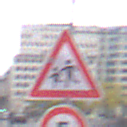
Verkehrszeichen: KinderRechts
Zusatzzeichen unten: Geschwindigkeit5
Umgebung: Outdoor, Urban
Tageszeit: MorningAfternoon
Wetter: Overcast
Licht: Natural
Jahreszeit: NotSpecified
Kontrast: LowContrast